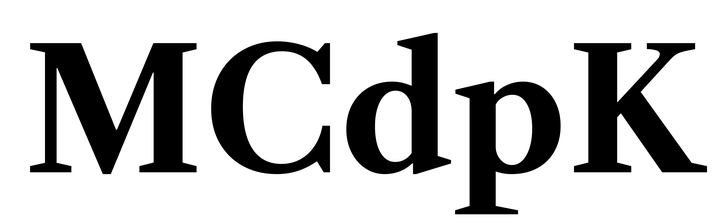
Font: LibreCaslonText_Bold